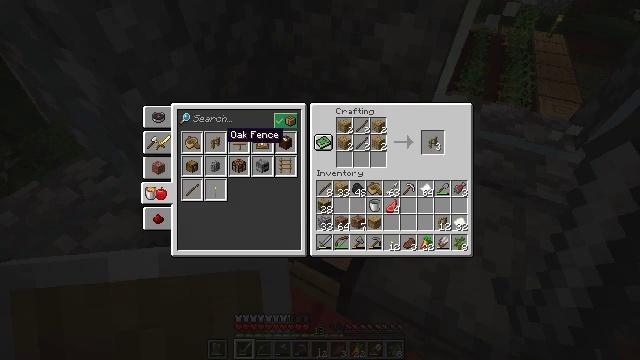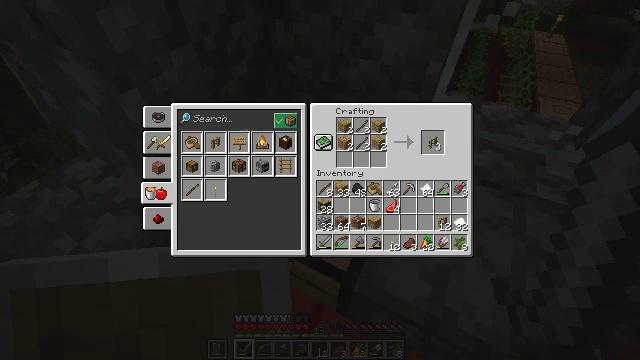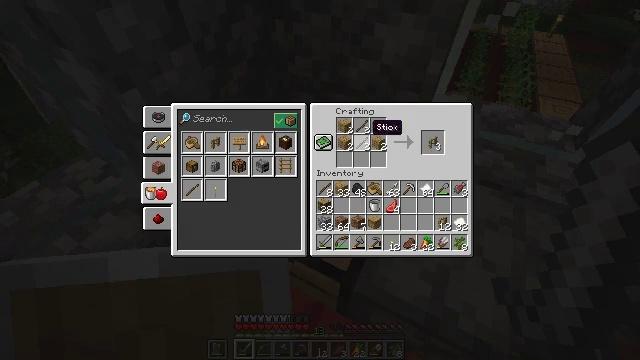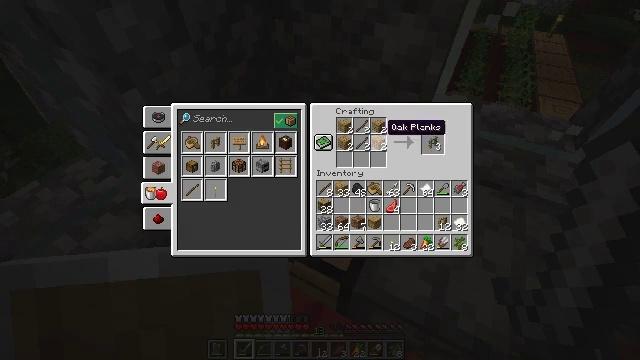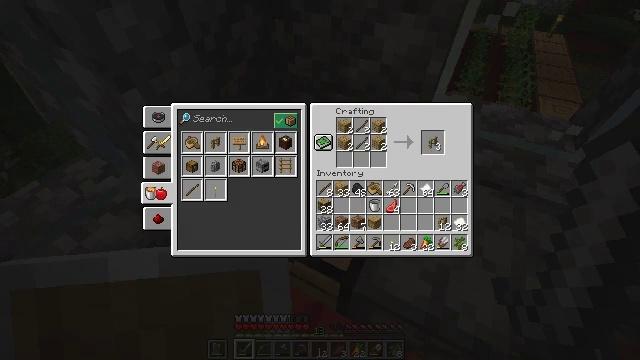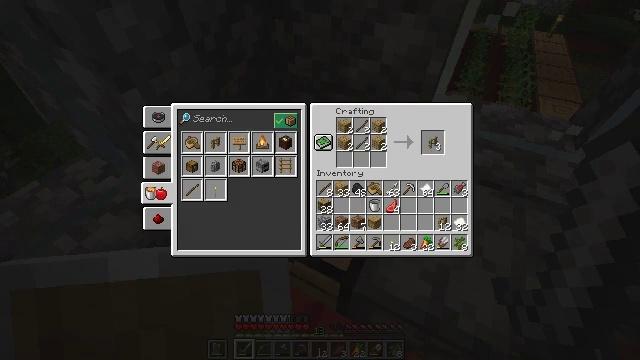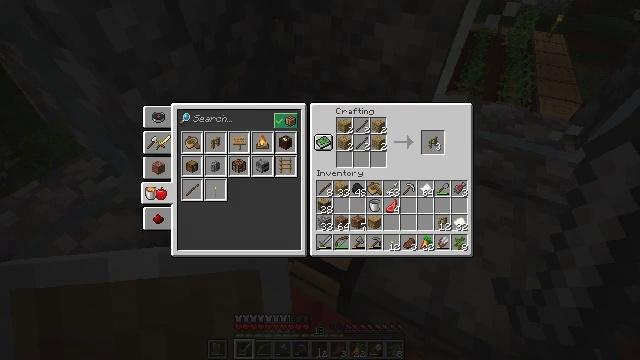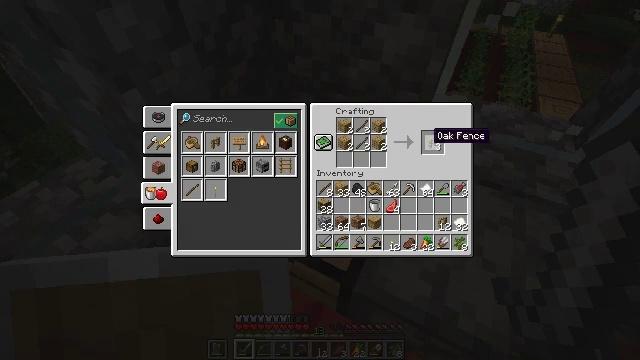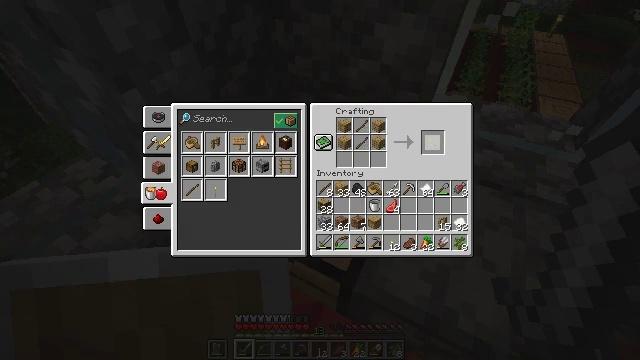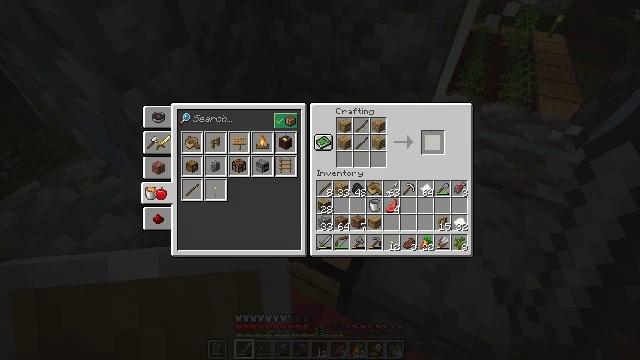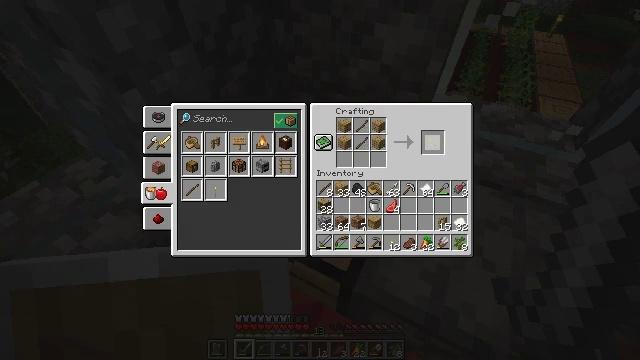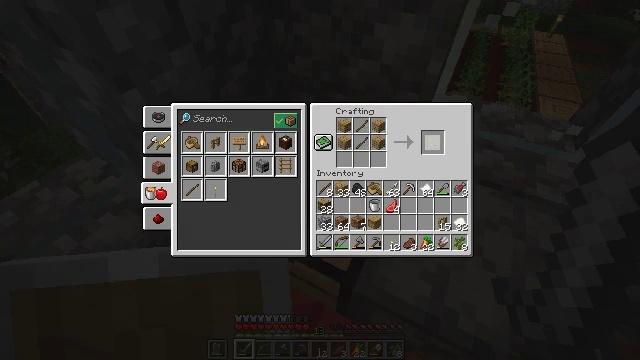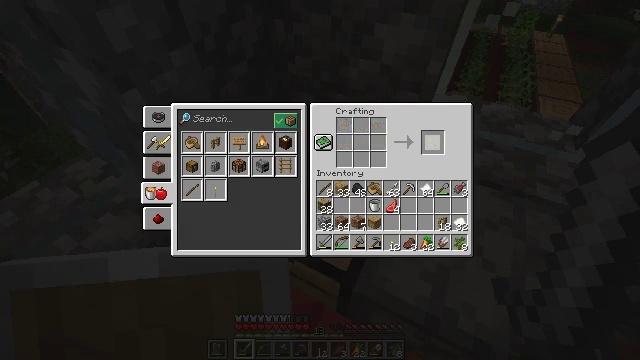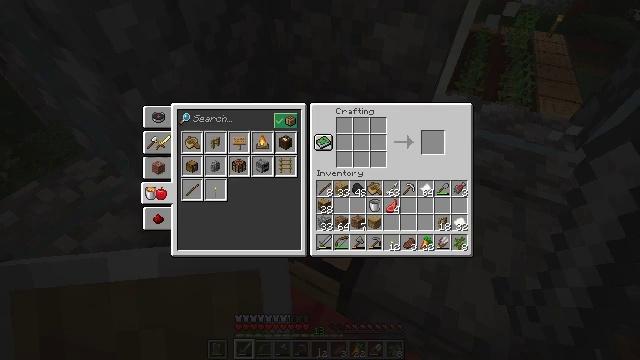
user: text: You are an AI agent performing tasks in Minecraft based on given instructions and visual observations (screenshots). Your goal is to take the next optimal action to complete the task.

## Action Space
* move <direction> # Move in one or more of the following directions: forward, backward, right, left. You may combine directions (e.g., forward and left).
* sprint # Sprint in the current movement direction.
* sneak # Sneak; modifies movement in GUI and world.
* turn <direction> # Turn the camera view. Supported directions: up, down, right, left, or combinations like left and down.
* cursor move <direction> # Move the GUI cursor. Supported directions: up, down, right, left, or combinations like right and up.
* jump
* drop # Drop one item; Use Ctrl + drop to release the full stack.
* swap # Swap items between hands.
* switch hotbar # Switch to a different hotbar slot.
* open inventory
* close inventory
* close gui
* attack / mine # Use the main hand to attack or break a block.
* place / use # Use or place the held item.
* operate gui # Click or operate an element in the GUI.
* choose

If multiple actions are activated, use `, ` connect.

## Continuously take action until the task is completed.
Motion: motion action
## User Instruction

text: Get planks and sticks to craft an oak fence.
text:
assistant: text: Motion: turn right
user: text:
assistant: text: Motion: turn right
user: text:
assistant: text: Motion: sneak, turn right
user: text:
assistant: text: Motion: sneak, turn right and down
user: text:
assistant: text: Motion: sneak, turn right
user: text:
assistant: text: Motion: sneak
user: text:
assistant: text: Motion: sneak
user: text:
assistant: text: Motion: sneak, attack / mine
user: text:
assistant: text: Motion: sneak, attack / mine
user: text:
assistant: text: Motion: sneak
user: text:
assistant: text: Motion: sneak
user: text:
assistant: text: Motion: sneak
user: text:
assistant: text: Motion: turn left
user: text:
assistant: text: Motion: no_op